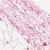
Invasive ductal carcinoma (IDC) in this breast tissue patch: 0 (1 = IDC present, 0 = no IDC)